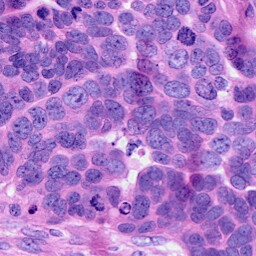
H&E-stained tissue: Ovarian